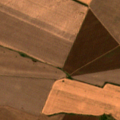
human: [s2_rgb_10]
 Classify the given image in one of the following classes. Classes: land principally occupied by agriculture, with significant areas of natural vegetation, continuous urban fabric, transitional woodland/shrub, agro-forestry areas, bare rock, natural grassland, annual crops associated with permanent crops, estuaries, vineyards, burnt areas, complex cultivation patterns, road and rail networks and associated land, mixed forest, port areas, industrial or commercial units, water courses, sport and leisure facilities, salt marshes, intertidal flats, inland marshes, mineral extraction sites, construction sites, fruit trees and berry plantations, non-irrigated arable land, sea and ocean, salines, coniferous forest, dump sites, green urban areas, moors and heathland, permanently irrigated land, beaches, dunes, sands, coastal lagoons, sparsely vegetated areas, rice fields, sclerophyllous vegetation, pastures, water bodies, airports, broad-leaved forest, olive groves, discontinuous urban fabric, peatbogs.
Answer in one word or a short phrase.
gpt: non-irrigated arable land